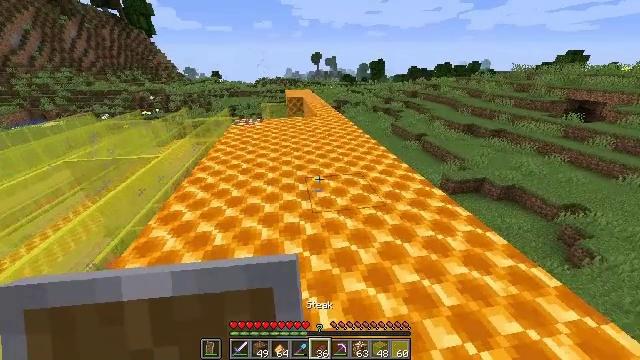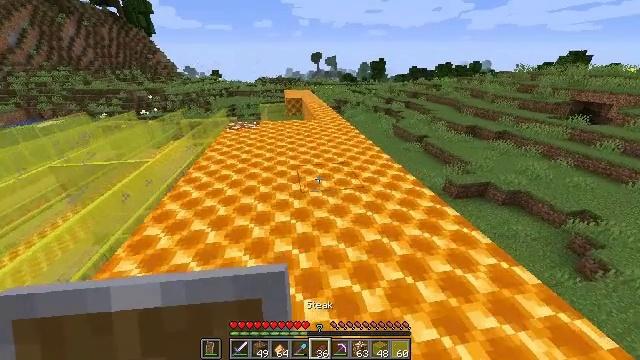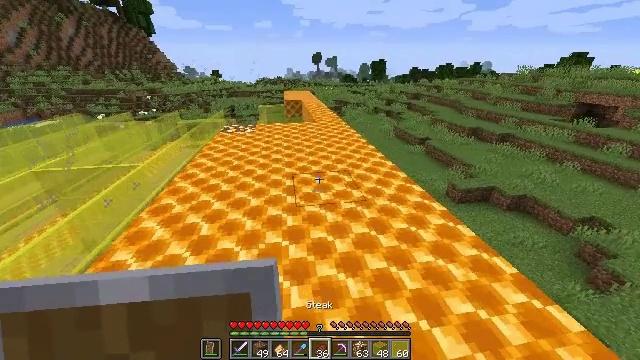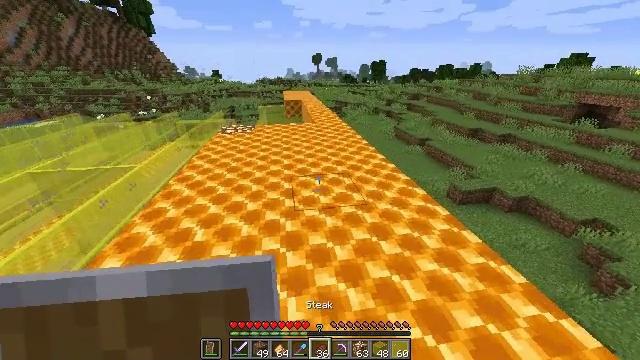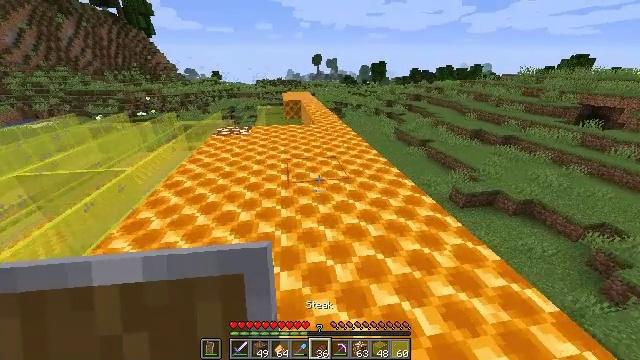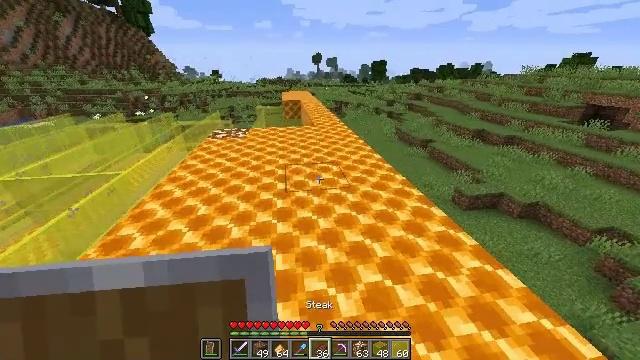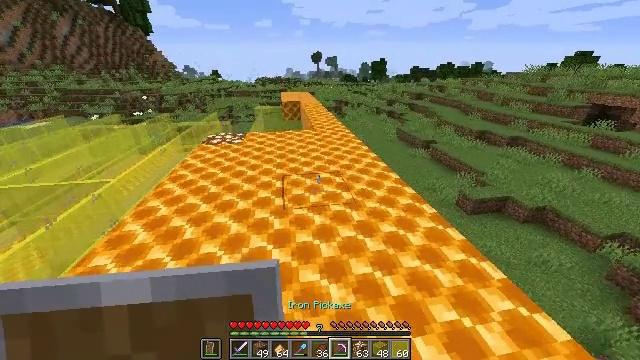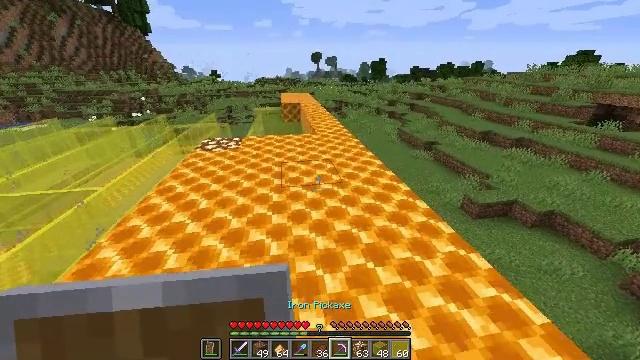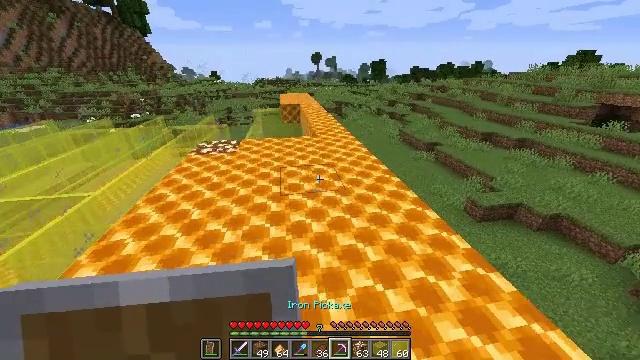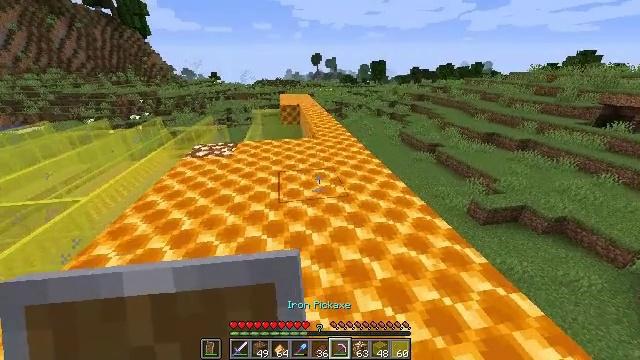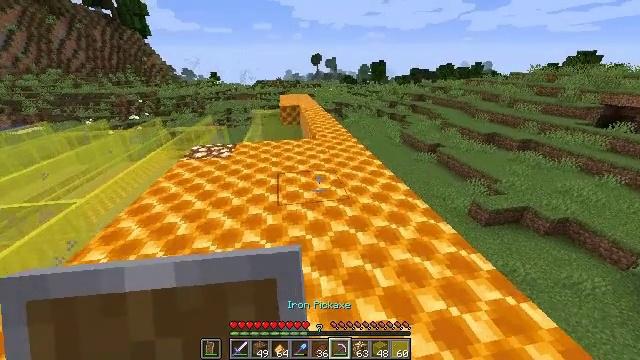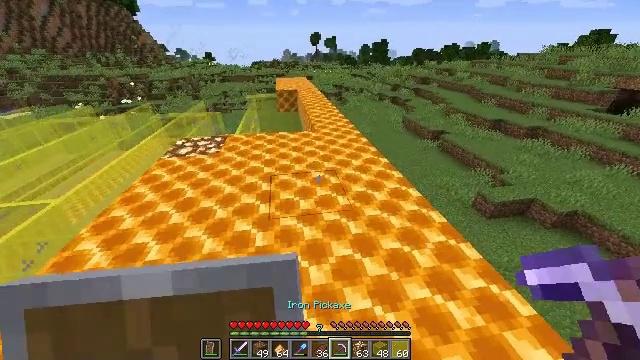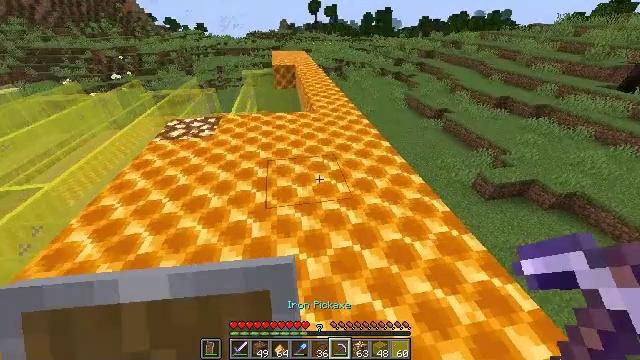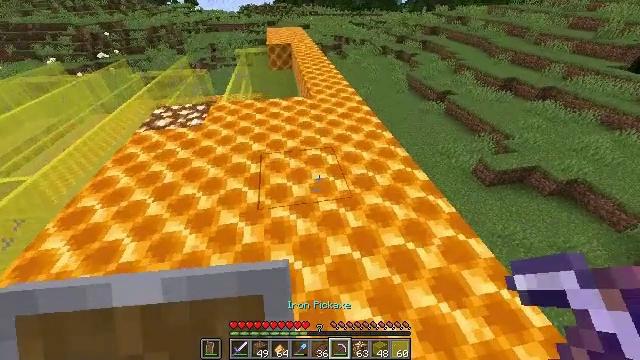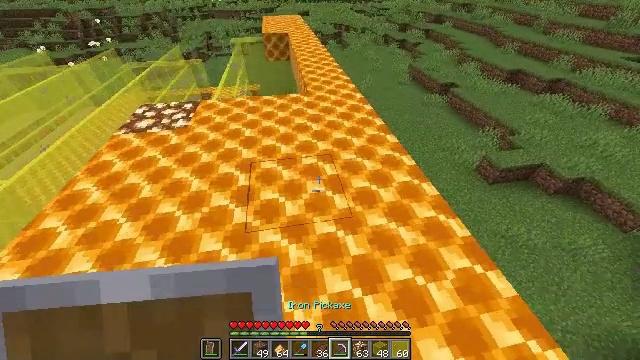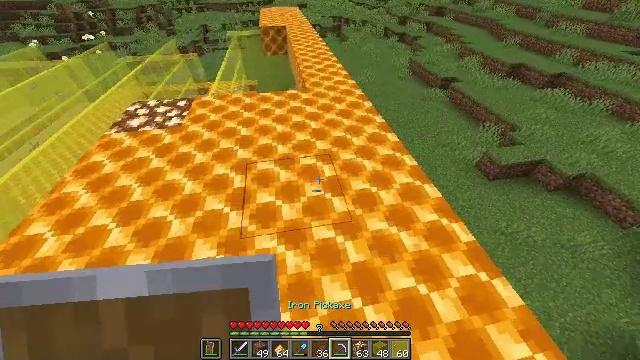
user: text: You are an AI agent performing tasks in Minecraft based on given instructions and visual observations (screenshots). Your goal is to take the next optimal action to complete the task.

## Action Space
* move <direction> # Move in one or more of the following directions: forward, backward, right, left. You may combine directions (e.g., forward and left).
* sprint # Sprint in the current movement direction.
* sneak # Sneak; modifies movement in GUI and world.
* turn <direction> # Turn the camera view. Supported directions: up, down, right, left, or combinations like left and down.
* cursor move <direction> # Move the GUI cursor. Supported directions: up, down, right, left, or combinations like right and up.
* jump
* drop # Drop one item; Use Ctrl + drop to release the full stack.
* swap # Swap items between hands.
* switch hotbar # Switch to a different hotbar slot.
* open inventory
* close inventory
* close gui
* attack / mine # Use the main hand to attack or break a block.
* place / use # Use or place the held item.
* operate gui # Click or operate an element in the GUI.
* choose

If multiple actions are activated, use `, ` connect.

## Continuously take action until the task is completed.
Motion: motion action
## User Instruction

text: Chop down the honeycomb block with a tool.
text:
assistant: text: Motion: move forward
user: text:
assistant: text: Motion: move forward
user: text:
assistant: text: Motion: move forward
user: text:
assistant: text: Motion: move forward
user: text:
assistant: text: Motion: move forward
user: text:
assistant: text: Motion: move forward
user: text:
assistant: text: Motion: move forward
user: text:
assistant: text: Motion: move forward
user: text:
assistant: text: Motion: move forward
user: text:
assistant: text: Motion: move forward
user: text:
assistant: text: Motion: move forward, turn down
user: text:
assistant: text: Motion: move forward, turn down
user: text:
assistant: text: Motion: move forward, turn down
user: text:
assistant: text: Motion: move forward, turn down
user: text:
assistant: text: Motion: move forward, turn down
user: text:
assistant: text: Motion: move forward
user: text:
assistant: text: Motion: move forward
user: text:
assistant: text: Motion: move forward, turn down
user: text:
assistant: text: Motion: move forward, turn down
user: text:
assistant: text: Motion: move forward, turn down
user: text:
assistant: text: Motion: move forward, turn right and down
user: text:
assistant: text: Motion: move forward, turn down
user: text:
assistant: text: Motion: move forward, turn down
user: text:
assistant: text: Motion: move forward, turn down
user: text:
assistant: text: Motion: turn right and down
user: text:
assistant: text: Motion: turn right and down
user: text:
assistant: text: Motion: no_op
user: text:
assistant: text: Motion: no_op
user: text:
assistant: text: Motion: turn down
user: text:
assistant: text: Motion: turn down